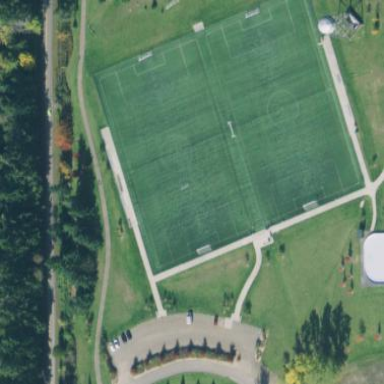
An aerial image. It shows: Pitch with artificial turf used for soccer and lacrosse sports.